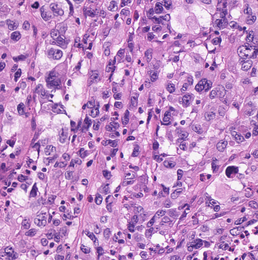
Tumor epithelial tissue: yes
Tumor-associated stroma tissue: no
Normal tissue: no